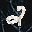
Label: 2